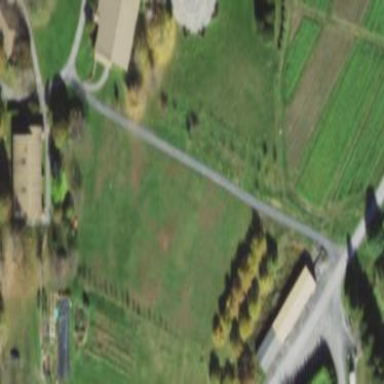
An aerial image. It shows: Orchard.